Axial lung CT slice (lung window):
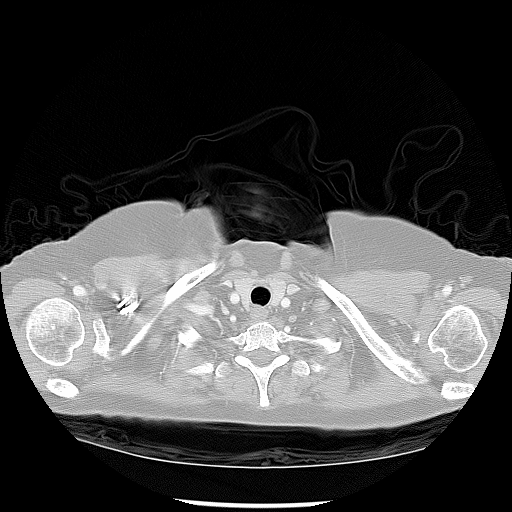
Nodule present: no